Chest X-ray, PA view. Patient: 47 years old, sex F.
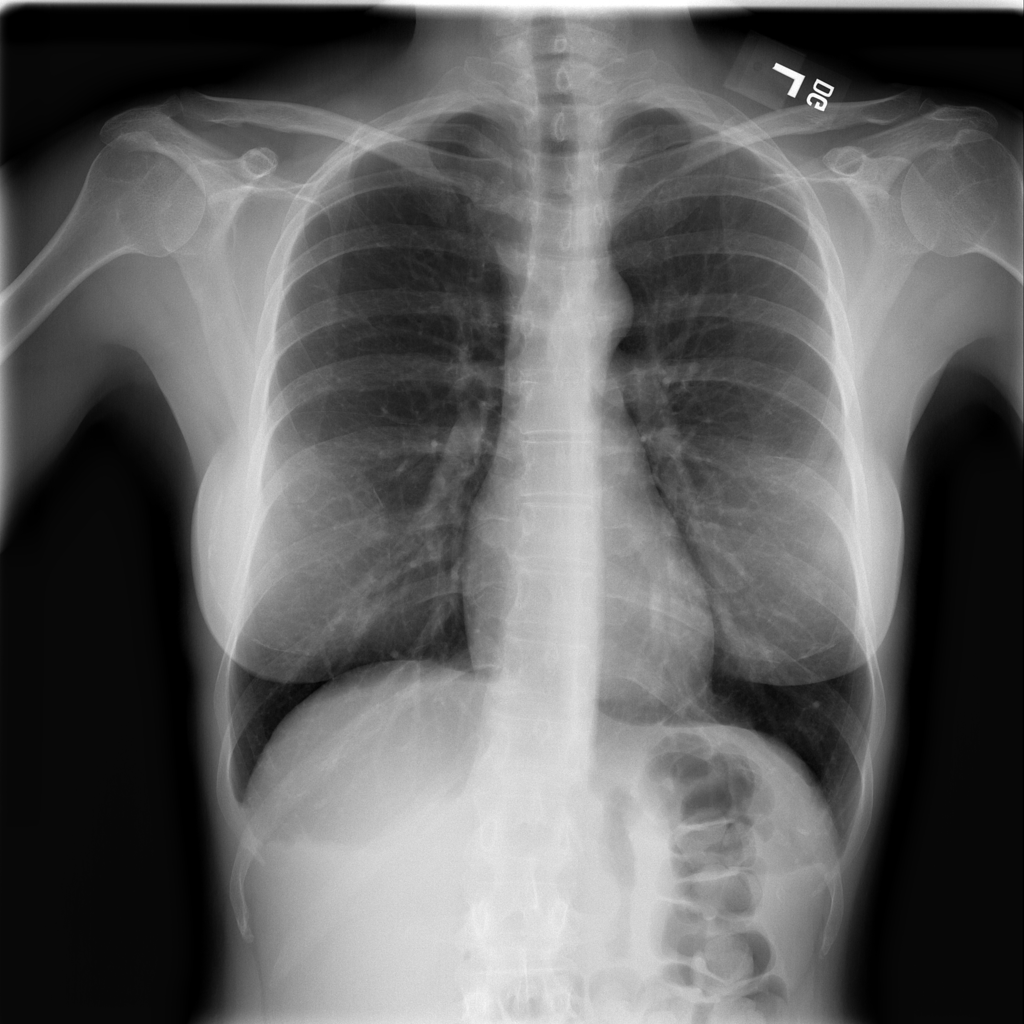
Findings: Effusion